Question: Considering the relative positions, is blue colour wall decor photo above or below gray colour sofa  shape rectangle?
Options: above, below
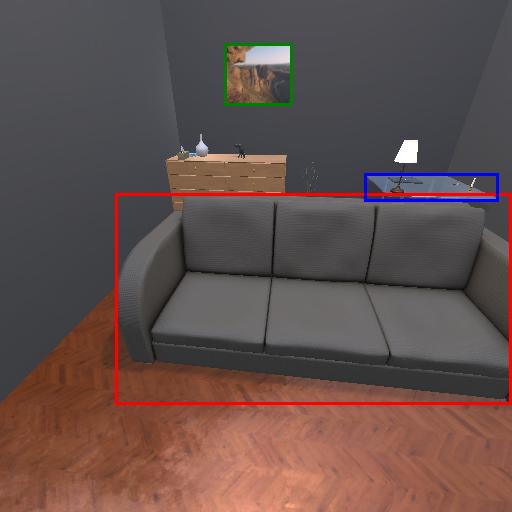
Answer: above